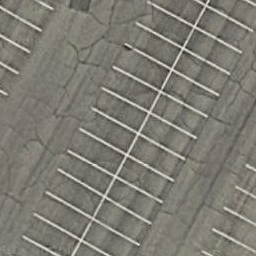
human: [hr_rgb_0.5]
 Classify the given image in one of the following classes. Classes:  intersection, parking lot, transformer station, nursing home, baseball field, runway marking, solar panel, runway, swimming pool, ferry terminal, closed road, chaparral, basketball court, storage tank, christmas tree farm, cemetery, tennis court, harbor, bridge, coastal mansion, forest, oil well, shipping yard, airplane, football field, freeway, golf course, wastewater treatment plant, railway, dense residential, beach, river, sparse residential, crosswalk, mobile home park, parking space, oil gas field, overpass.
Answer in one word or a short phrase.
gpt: parking space